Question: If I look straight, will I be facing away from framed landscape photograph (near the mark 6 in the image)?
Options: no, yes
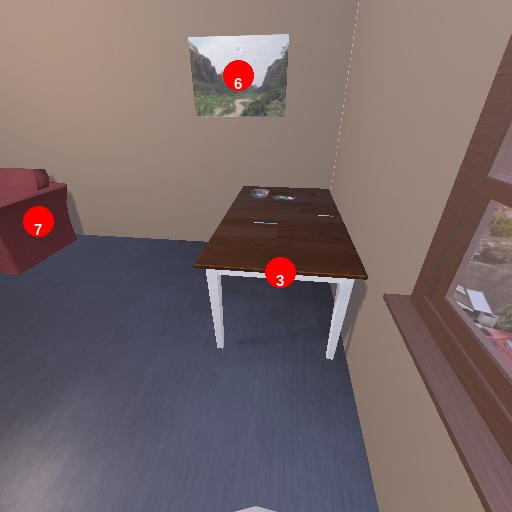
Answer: no